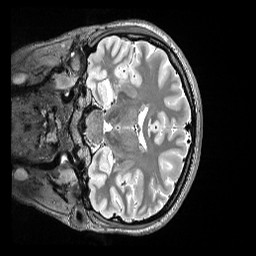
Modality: T2w
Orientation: coronal
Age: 29
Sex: female
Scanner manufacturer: siemens
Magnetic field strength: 3 T
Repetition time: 3.2 s
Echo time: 0.563 s